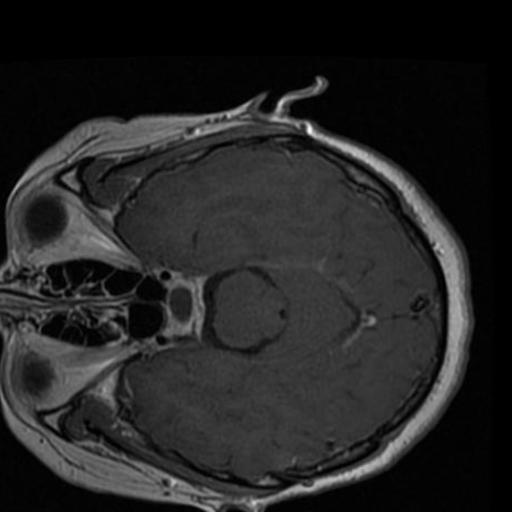
Label: brain_tumor